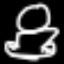
Label: frog